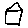
Label: house